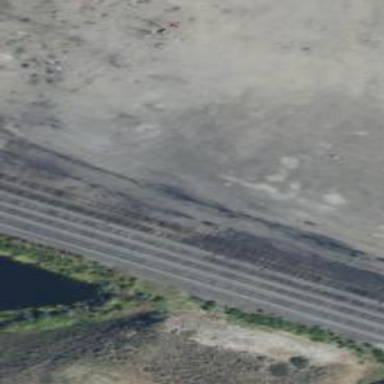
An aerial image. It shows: Railway yard.